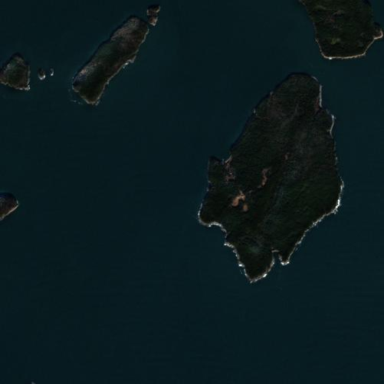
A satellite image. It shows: Island with natural coastline.